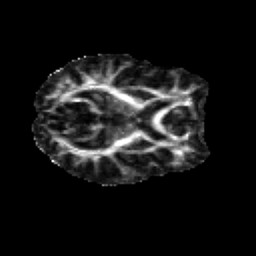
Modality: FA
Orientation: axial
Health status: healthy
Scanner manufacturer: siemens
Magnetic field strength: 3 T
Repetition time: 12 s
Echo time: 0.092 s